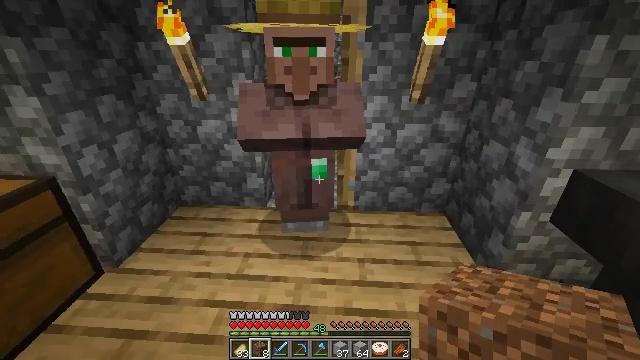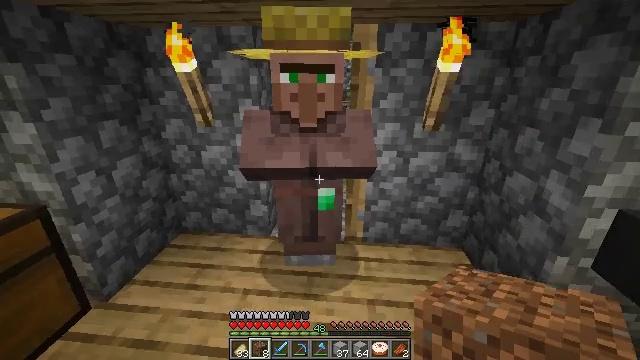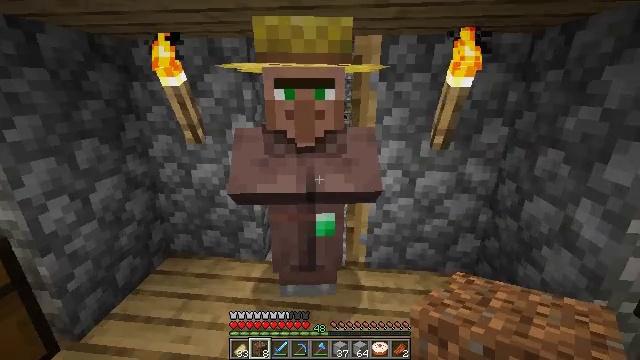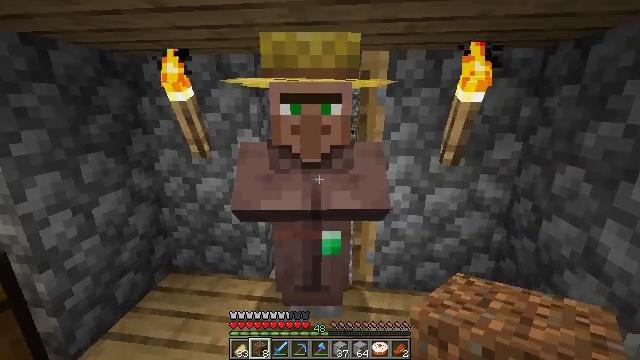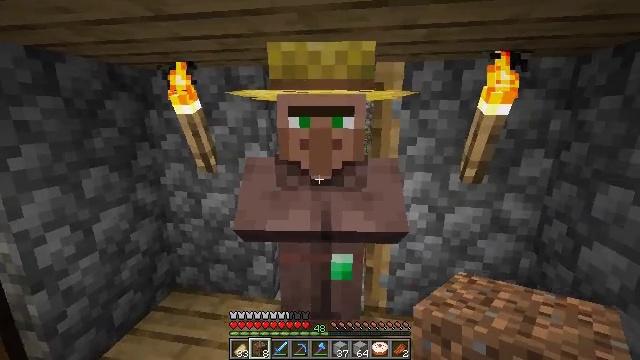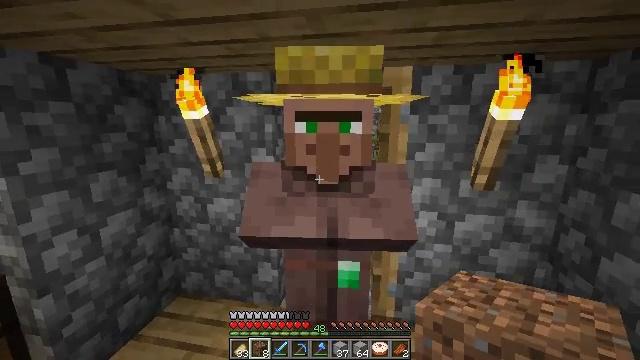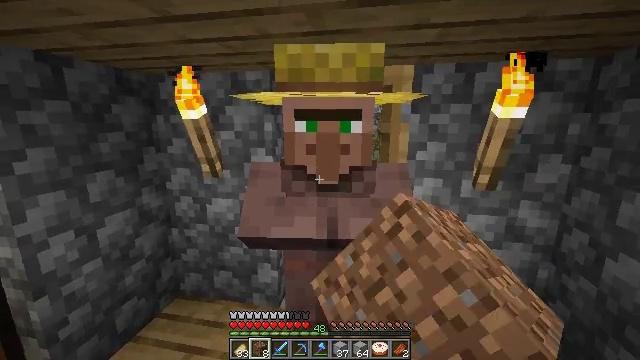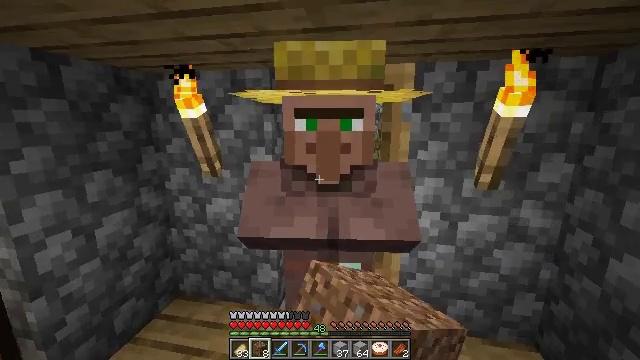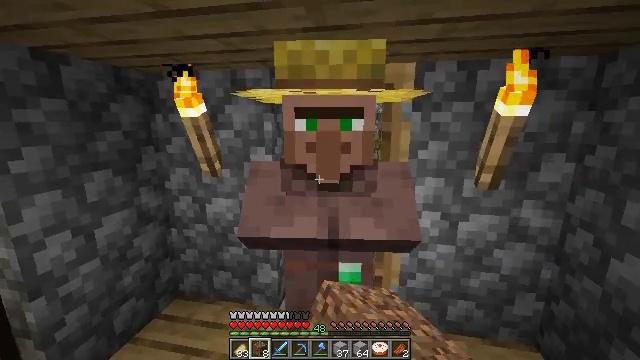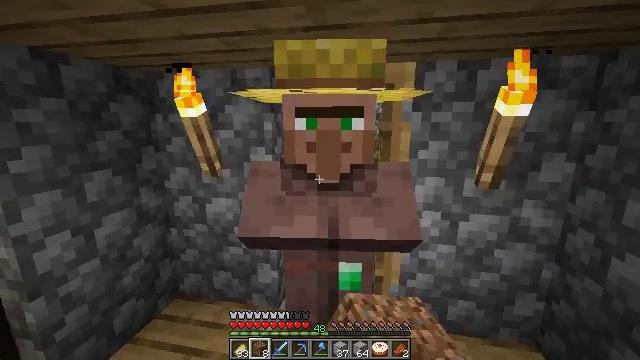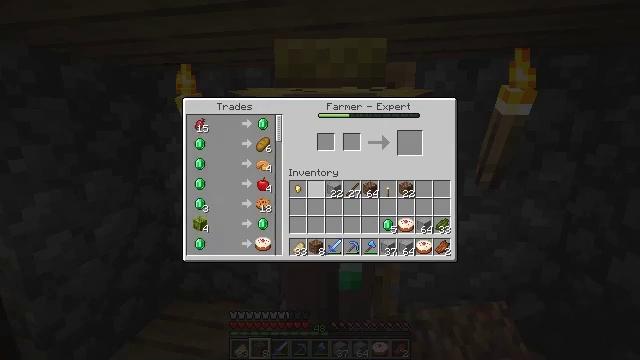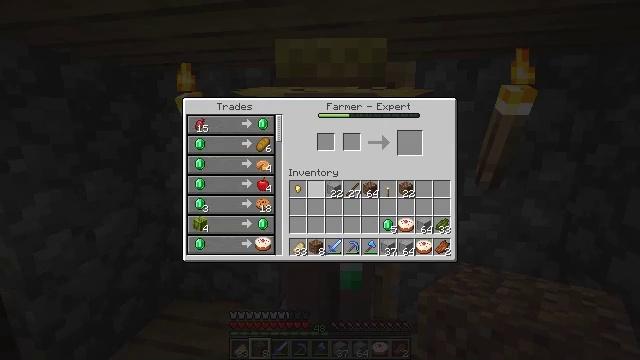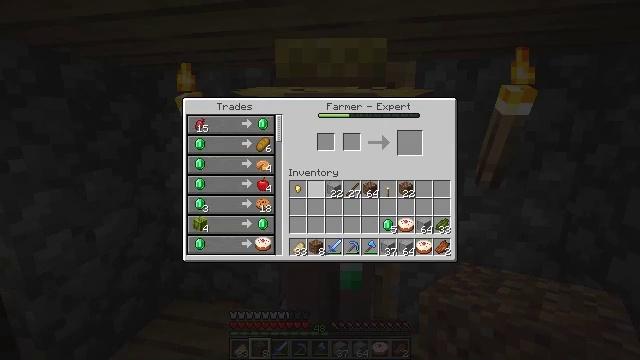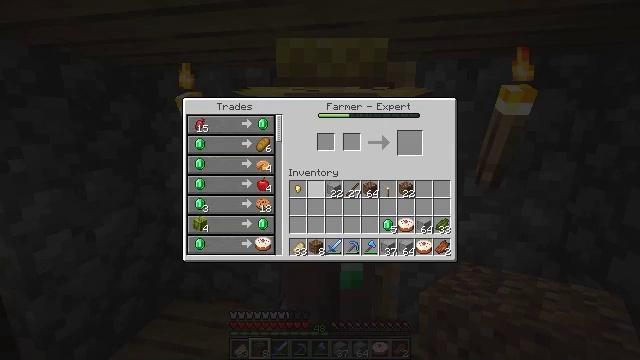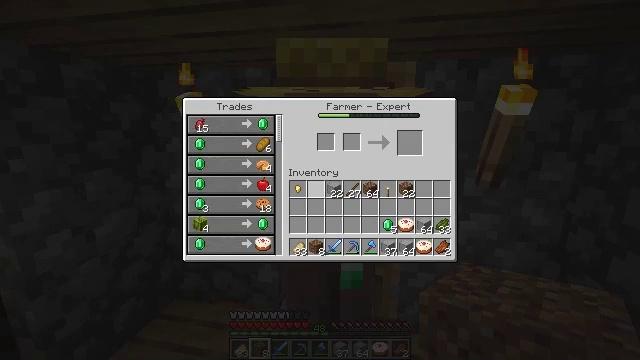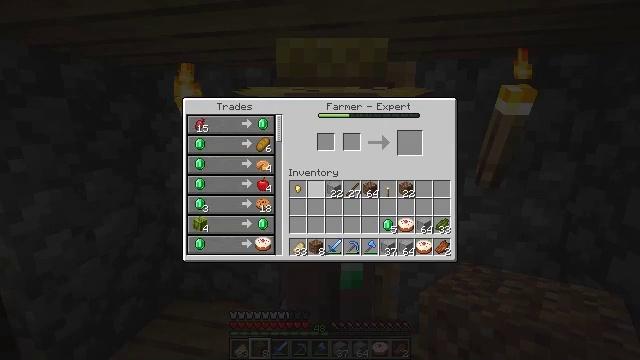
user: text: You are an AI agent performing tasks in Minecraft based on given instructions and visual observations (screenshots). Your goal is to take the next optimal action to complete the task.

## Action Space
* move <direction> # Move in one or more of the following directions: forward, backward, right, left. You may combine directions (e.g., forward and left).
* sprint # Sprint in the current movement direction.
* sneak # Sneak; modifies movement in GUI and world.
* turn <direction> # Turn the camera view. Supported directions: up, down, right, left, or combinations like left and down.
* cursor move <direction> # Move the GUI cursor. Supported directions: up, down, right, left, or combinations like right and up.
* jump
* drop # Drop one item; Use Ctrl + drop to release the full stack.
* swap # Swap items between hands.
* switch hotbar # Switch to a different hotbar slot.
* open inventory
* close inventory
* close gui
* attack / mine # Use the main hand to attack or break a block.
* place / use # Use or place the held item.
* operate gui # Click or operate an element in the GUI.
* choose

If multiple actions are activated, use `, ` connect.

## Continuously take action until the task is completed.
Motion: motion action
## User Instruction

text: Combine ingredients to craft a cake.
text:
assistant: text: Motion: move forward, turn left and up
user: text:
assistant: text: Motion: move forward, turn up
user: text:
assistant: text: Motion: turn left and up
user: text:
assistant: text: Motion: turn left and up
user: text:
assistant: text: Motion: turn left and up, use / place
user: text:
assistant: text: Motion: use / place
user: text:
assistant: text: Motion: use / place
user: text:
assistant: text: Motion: use / place
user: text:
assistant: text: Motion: no_op
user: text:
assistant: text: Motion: open gui
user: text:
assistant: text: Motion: no_op
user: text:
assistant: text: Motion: no_op
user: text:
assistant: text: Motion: no_op
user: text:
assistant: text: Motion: no_op
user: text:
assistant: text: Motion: no_op
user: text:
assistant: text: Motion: no_op
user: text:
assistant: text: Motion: no_op
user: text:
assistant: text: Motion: cursor move left
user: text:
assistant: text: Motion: no_op
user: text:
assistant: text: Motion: no_op
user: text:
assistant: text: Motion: cursor move up
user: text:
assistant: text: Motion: cursor move up
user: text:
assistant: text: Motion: cursor move left
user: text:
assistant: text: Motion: sneak, cursor move left
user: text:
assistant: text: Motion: sneak, cursor move left and down
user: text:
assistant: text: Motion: sneak, cursor move left and down
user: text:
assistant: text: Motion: sneak, cursor move down
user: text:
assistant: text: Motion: sneak
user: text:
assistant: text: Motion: sneak, cursor move down
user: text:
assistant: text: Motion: sneak, cursor move right and down